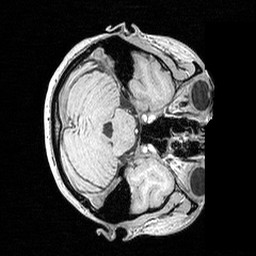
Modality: MP2RAGE
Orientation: axial
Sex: female
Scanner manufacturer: siemens
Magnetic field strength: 3 T
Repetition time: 5 s
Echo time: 0.00292 s